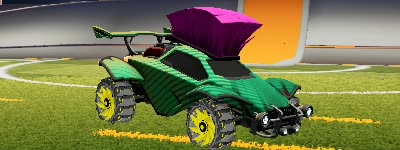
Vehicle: octane